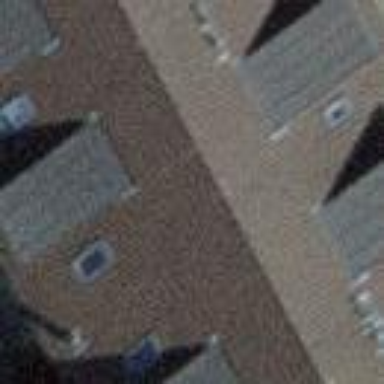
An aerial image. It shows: Residential building with gabled roof.